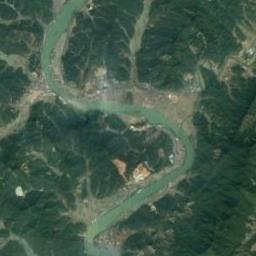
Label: river